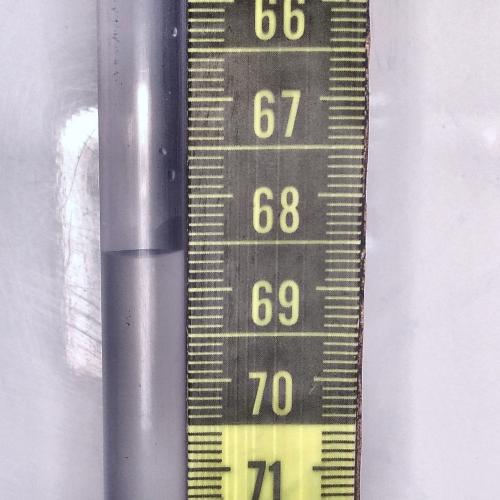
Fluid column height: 68.6 cm